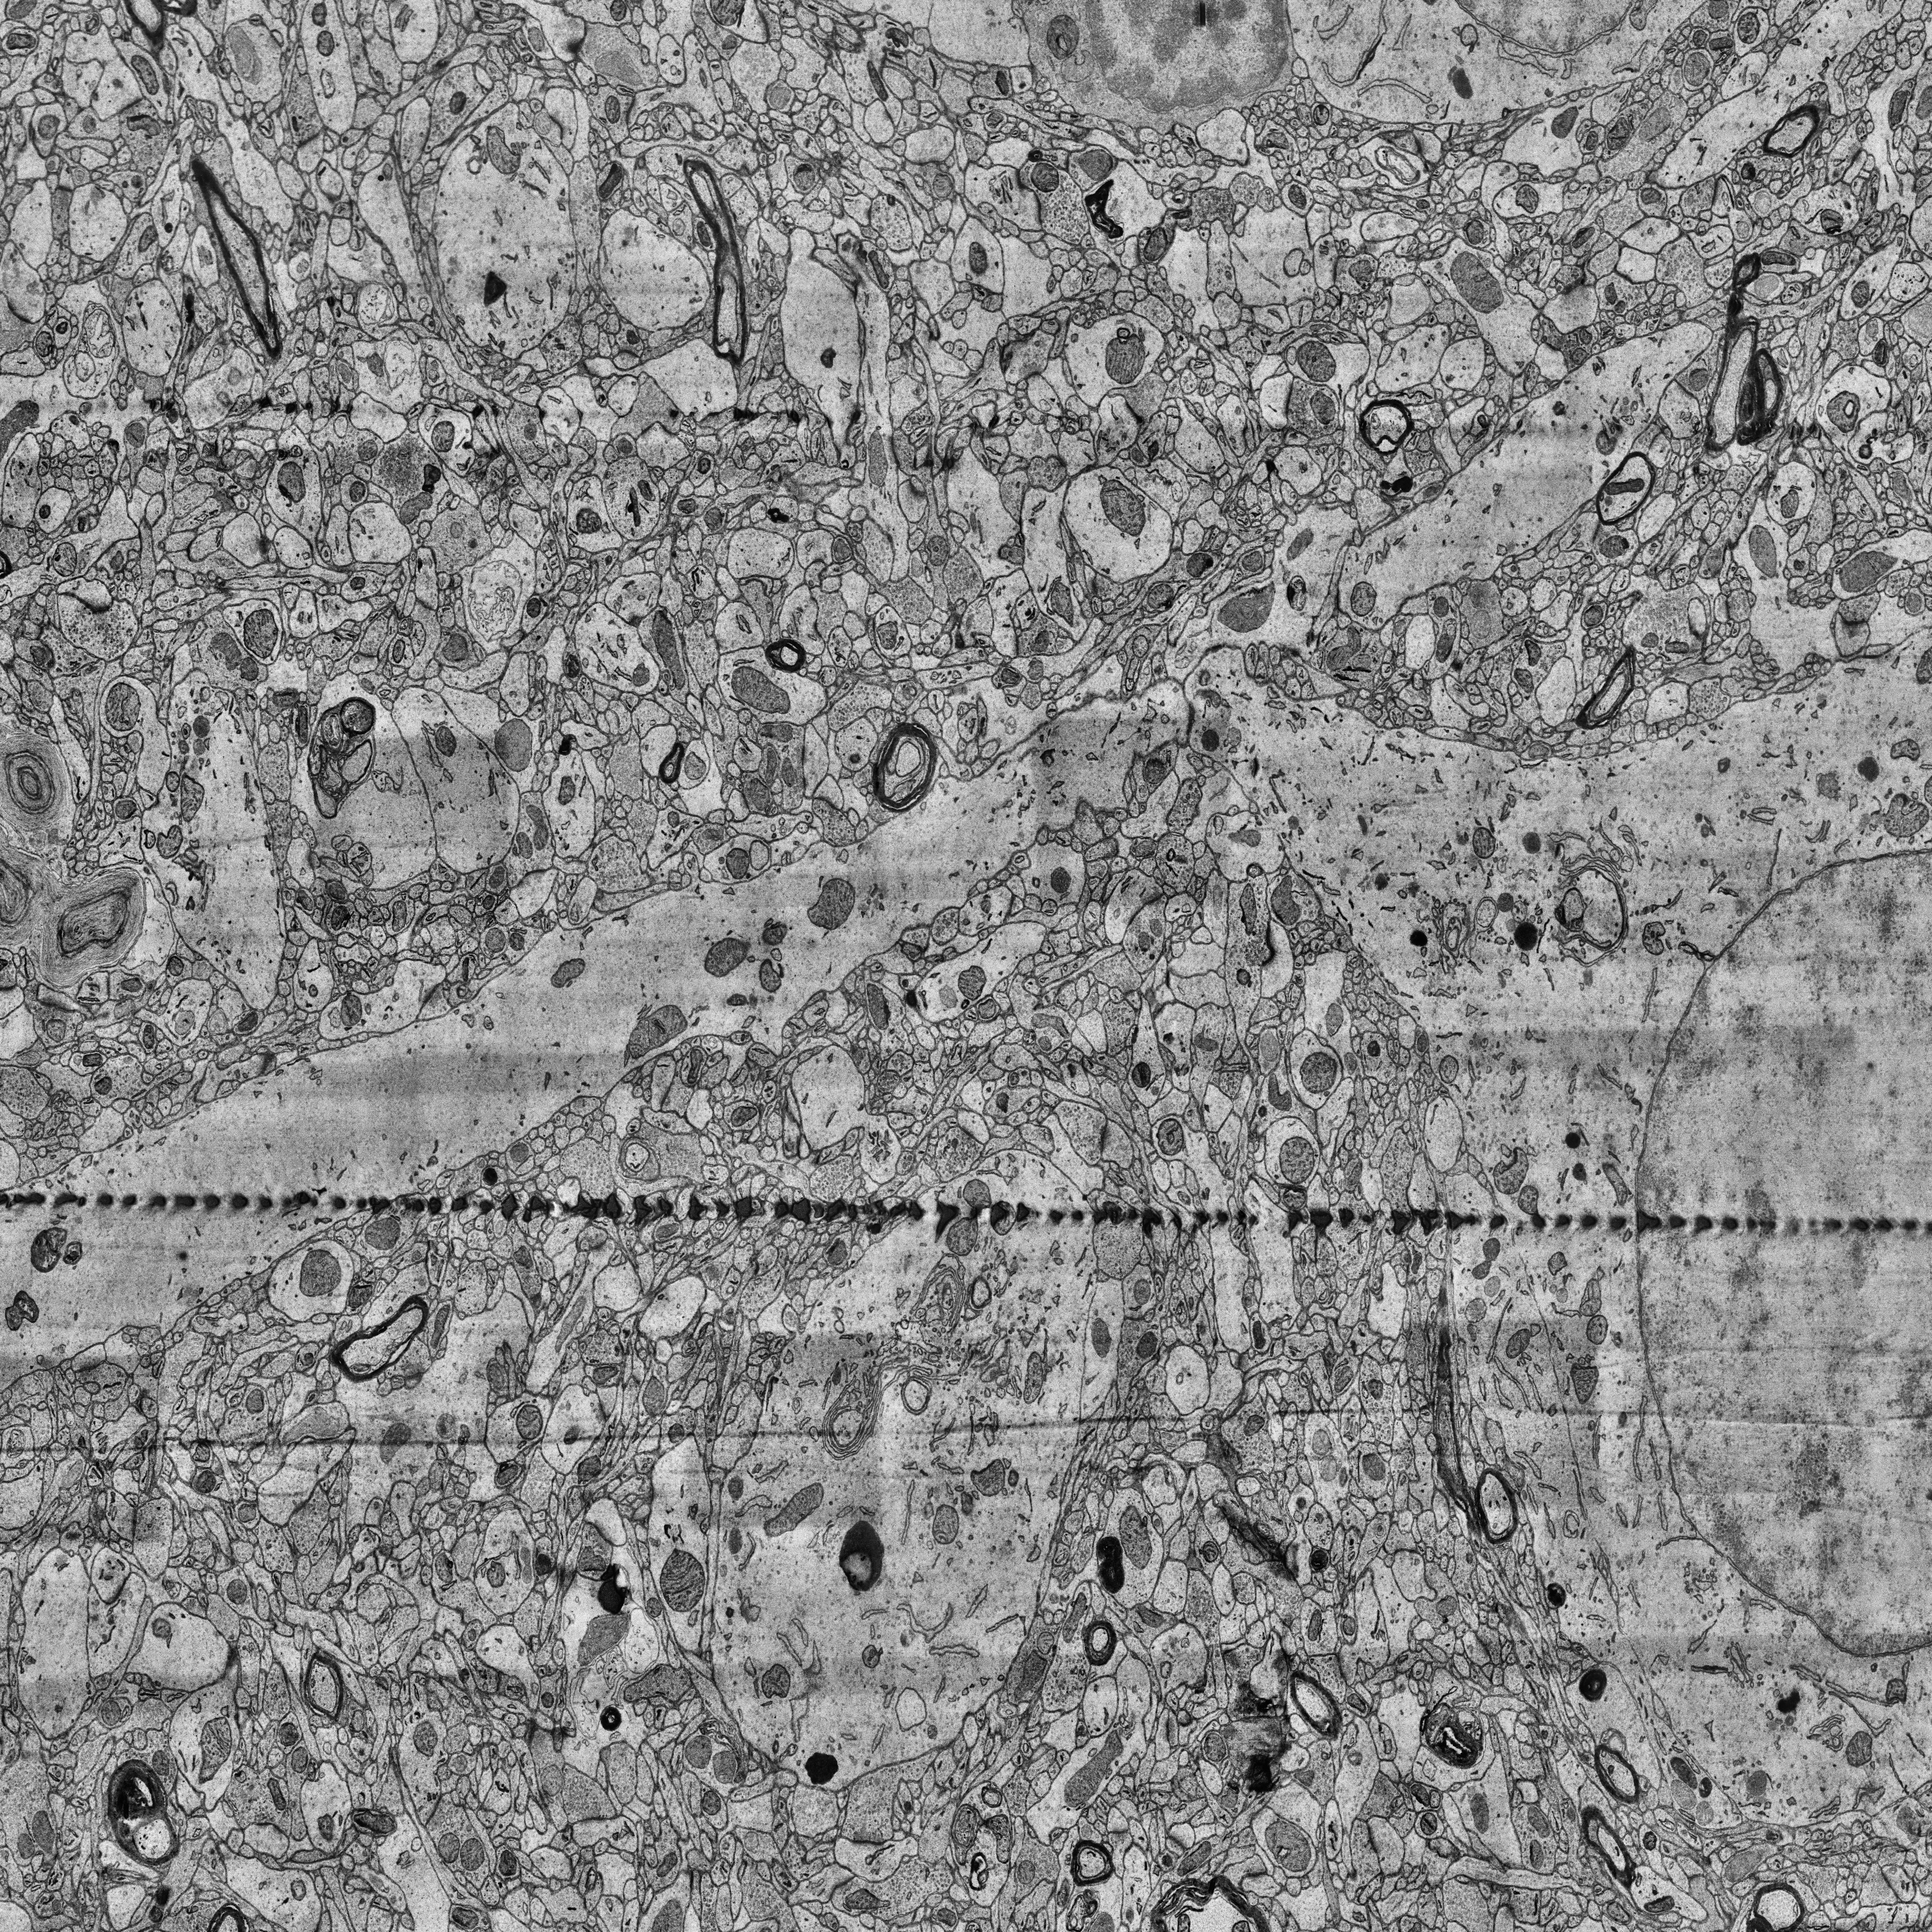
Electron microscopy slice of human cortex tissue
Slice depth (z): 299
Mitochondria instances in slice: 413